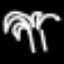
Label: palm tree